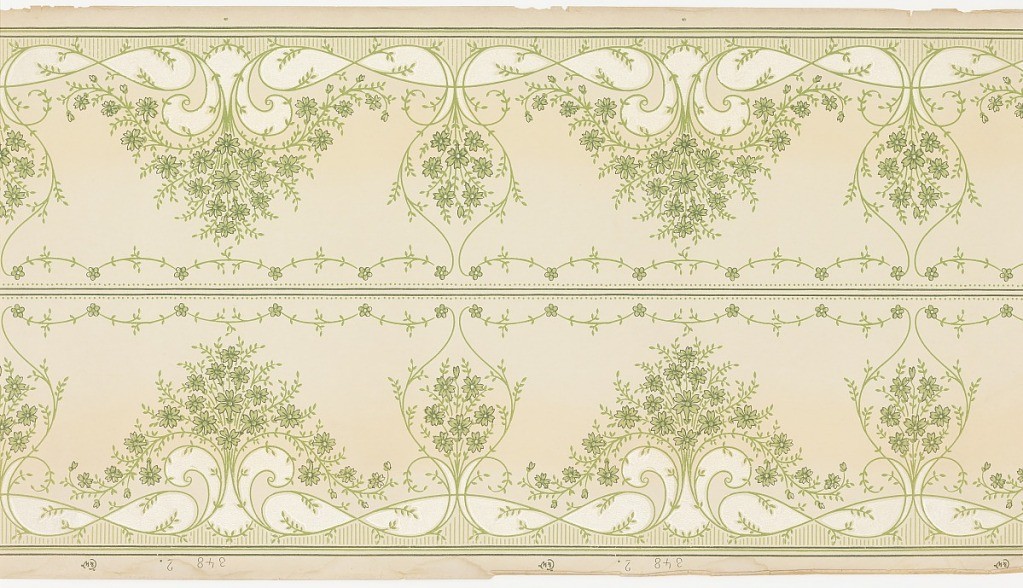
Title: Border
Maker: Cresswell & Washburn Ltd, Philadelphia, Pennsylvania, 1880 - 1900
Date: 1905–1910
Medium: Machine-printed paper, liquid mica
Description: Printed two borders across the width, frieze features horizontally repeating, delicately rendered floral sprays with symmetrical foliate scrollwork. The sprays run along the top and bottom edges of the panel, and mirror each other across a central divider of two thin lines with beaded borders and scalloped floral garlands. A small area of vertical lines extends from both the top and bottom edges of the panel. This design is rendered in shades of green and white on a beige background.